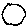
Label: circle